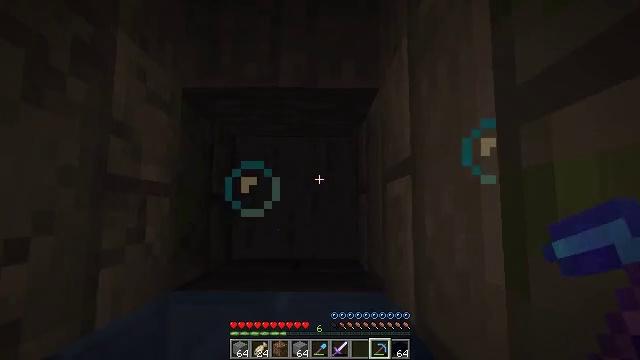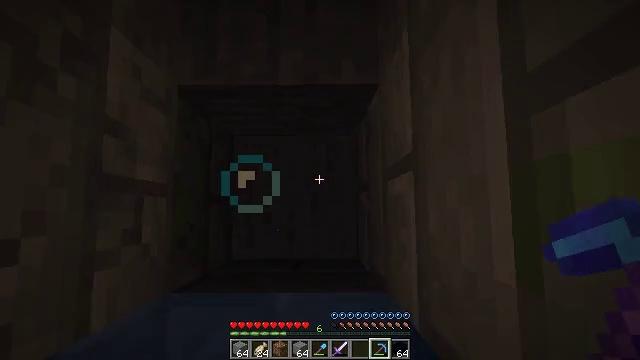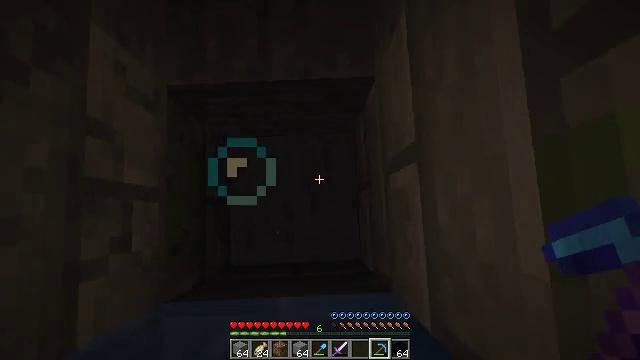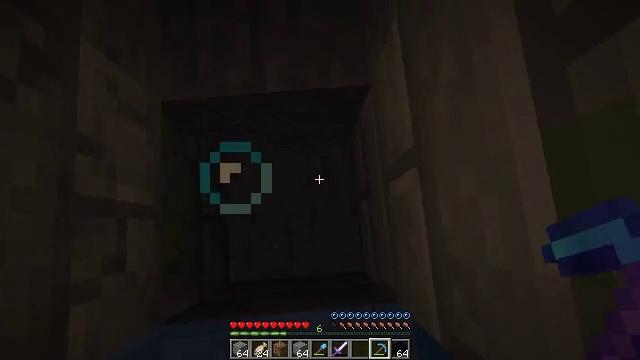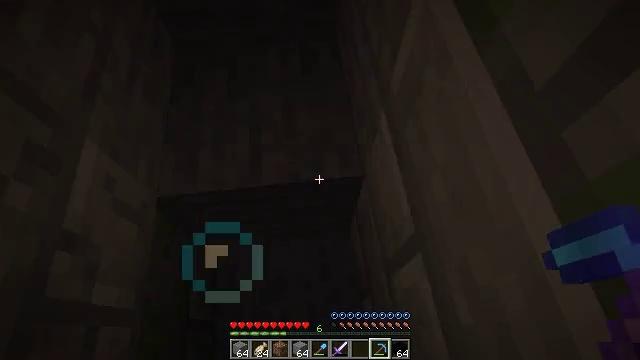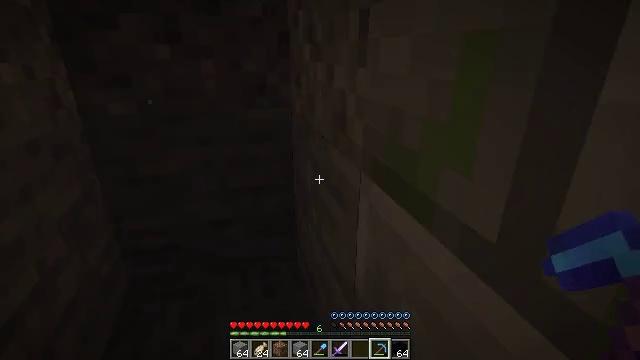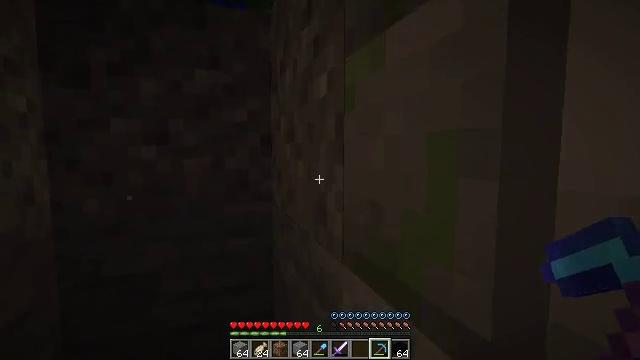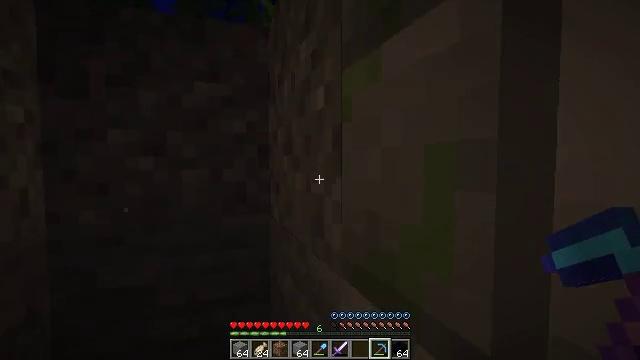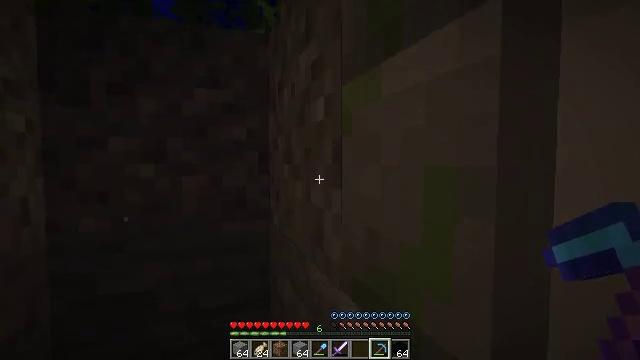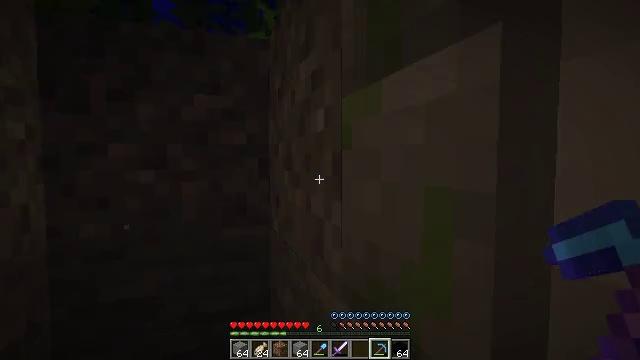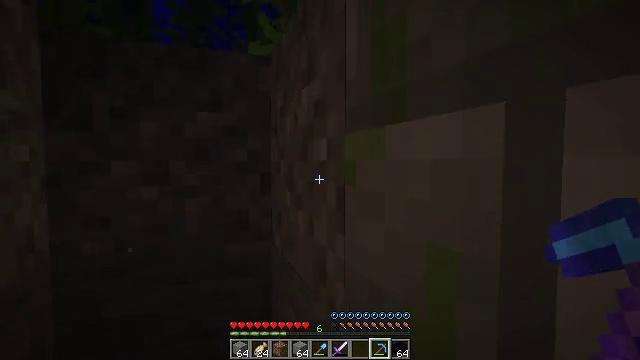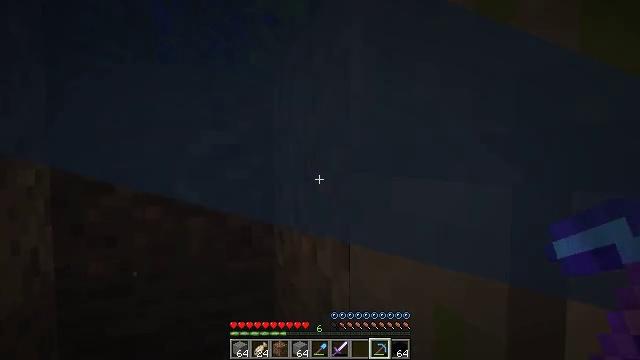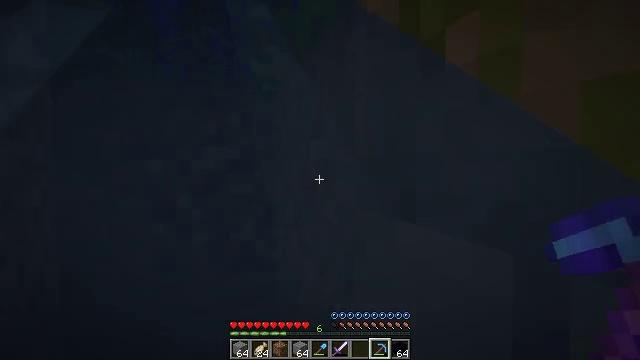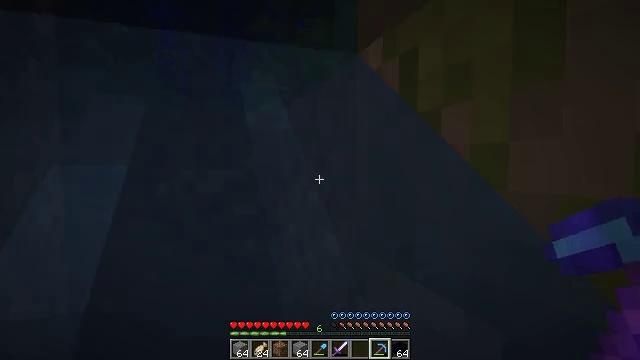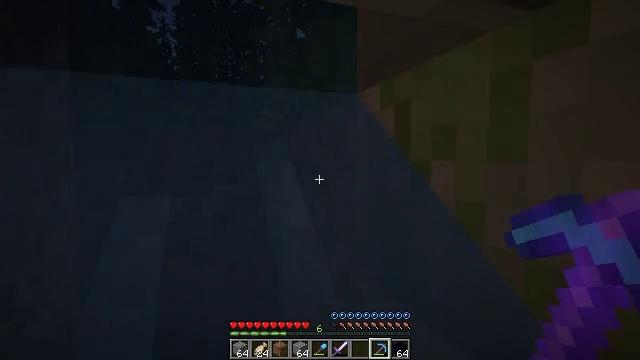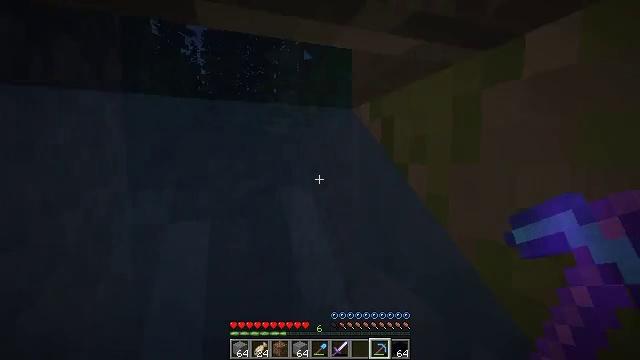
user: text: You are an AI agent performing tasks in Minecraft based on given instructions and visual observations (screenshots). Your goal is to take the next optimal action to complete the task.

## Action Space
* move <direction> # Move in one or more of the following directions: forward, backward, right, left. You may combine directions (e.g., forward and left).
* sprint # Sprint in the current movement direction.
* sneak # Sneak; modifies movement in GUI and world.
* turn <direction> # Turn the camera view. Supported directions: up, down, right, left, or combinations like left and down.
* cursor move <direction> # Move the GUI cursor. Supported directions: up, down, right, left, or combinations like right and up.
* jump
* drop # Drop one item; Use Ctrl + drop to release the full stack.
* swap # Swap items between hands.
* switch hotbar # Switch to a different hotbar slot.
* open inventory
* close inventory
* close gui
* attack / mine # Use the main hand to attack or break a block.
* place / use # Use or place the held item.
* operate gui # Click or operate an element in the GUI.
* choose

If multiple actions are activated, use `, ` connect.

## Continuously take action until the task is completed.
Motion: motion action
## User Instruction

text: Left click to mine black concrete powder.
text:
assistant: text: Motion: no_op
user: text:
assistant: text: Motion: turn right
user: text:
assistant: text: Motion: turn right and up
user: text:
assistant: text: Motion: turn right and up
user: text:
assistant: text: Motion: turn right and up
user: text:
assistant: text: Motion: turn right and up, jump
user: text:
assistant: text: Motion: turn up, jump
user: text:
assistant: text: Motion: jump
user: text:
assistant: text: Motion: move back, jump
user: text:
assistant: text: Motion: move back, jump
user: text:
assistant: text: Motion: move back, jump
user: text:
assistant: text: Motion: move back, jump
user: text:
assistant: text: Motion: move back, jump
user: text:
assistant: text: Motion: move back, jump
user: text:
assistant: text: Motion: move back, turn down, jump
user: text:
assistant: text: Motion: move back, turn down, jump
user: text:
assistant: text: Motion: move back, jump
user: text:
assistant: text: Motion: move back, jump
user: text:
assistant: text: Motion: move back, jump
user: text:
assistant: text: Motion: move back, turn right and down
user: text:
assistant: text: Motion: move back, turn right and down
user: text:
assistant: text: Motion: move back, turn right and down
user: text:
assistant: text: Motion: move back, turn right and up
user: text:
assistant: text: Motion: turn right and up
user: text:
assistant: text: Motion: turn right and up
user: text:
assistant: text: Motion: turn right and up
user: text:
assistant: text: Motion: turn right and up
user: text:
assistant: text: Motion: turn right and up
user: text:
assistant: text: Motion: turn right and up
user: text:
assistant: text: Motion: turn left and up